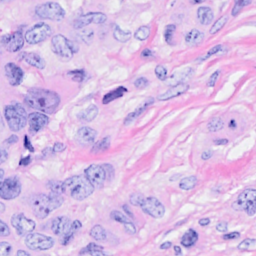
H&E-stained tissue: Breast